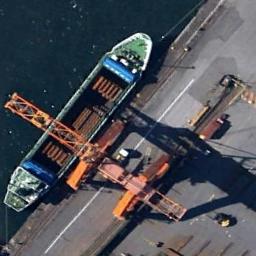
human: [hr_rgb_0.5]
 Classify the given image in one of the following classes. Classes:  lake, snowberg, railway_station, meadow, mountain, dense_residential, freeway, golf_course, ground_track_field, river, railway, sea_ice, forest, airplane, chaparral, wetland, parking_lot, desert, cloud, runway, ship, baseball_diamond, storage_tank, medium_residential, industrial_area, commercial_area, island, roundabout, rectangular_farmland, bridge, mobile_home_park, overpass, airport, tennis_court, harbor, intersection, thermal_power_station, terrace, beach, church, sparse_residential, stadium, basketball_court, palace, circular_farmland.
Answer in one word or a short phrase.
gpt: ship